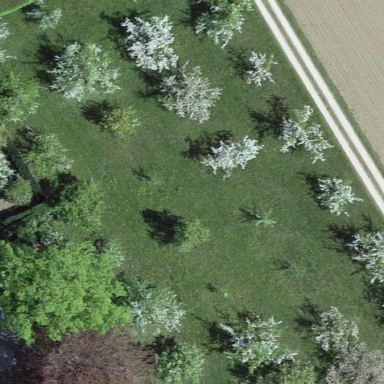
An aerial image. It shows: Orchard.